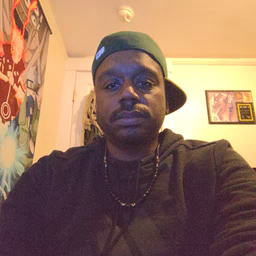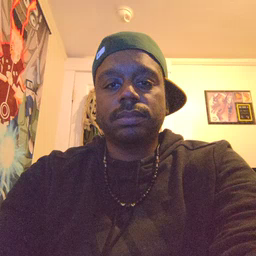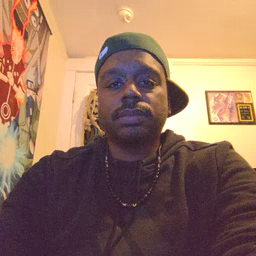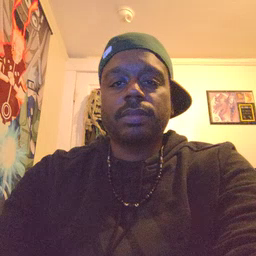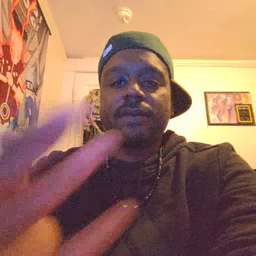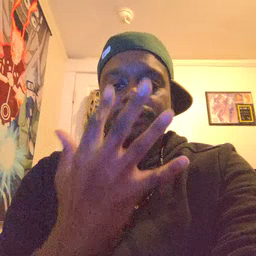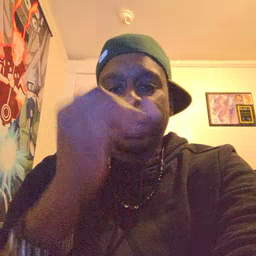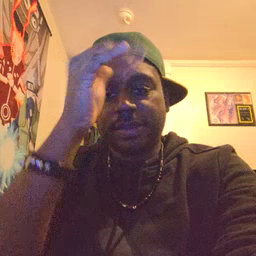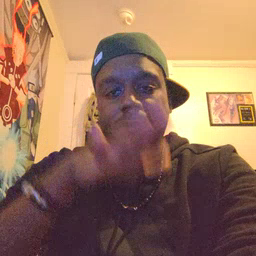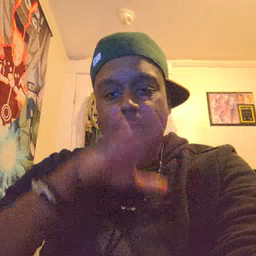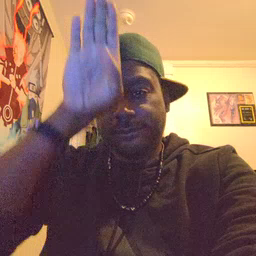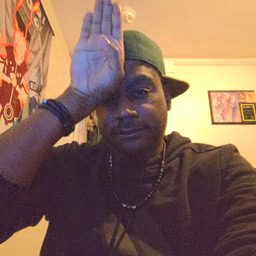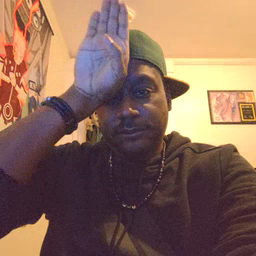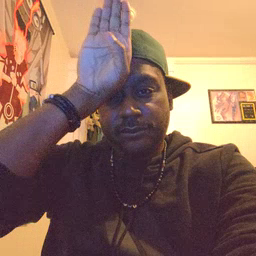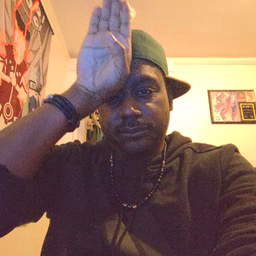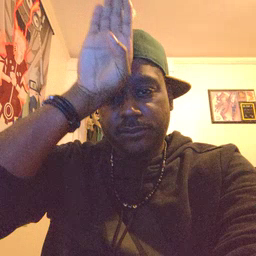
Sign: fireman